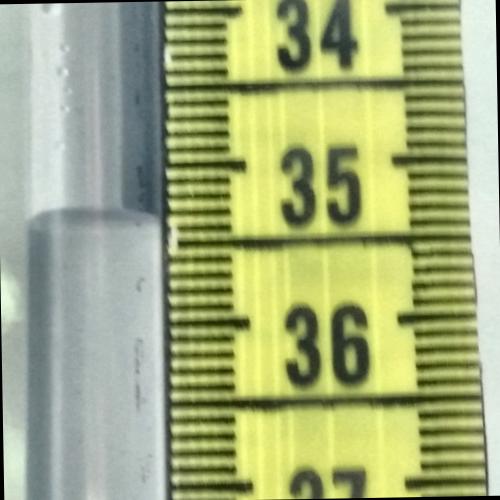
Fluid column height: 35.3 cm